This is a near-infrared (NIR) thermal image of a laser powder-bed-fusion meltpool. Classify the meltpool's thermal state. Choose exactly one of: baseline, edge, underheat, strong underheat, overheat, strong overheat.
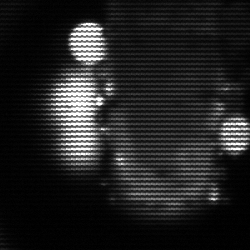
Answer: strong underheat